Field crop: maize
Growth stage: 1
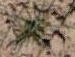
Species: salsola